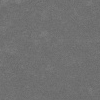
Atmospheric dust classification: dusty